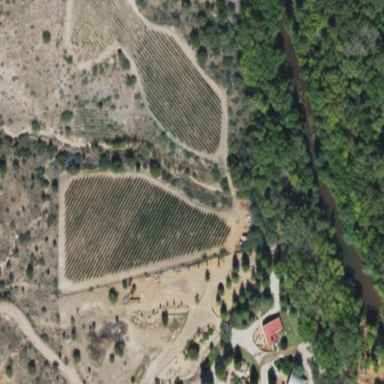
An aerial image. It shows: Beautiful vineyard in the countryside.